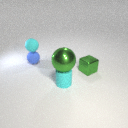
small cyan rubber cylinder below large green metal sphere